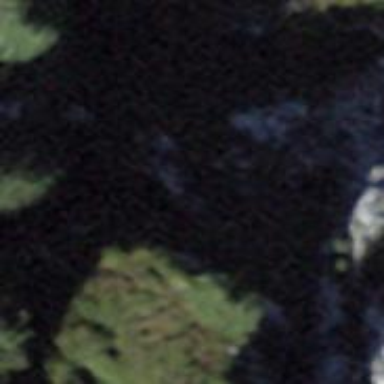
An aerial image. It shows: Natural cliff.